Field crop: tomato
Growth stage: 1
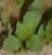
Species: solanum